Question: I am trying to implement Page Object with annotation '@FindBy' in class 'Select'. In Eclipse it's showing following a message:
> the method id(String) in the type By is not applicable for the arguments (WebElement).
I do not why this message comes. Follow below the code and image of error.

Class
'''
public class FaturamentoGeTratamentoOsPage {
WebDriver driver;
@FindBy(id = "cboMotivo")
WebElement CBOMotivo;
public FaturamentoGeTratamentoOsPage(WebDriver driver) {
this.driver = driver;
}
public void preencherCampoMotivo(String CampoMotivo) {
// Campo Motivo
WebElement campoMotivo = driver.findElement(By.id(CBOMotivo));
Select slcMotivo = new Select(campoMotivo);
slcMotivo.selectByVisibleText(CampoMotivo);
}
public void preencherCampoSubmotivo(String CampoSubMotivo) throws Exception {
}
}
'''
Class
'''
public class FaturamentoGeConectividadeFacilidadesTest {
static WebDriver driver;
@Before
public void setUp() throws Exception {
SelecionarNavegador nav = new SelecionarNavegador();
driver = nav.iniciarNavegador("chrome", "http://10.5.9.45/BkoMais_Selenium/");
}
@Test
public void selecionarFacilidades() throws Exception {
// Logando na aplicacao
LogarBkoMaisPage login = new LogarBkoMaisPage(driver);
login.logar("844502", "Bcc201707");
// BackOffice >> FaturamentoGe >> Conectividade
FaturamentoGeConectividadeFacilidadesPage menu = new FaturamentoGeConectividadeFacilidadesPage(driver);
menu.logarFaturamentoGeConectividade();
//Registro >> Novo caso
RegistroNovoCasoPage reg = new RegistroNovoCasoPage(driver);
reg.registrarCaso();
//Preencher campos
FaturamentoGeTratamentoOsPage campo = new FaturamentoGeTratamentoOsPage(driver);
campo.preencherCampoMotivo(" Concluido ");
}
@After
public void tearDown() throws Exception {
Thread.sleep(5000);
driver.quit();
}
}
'''
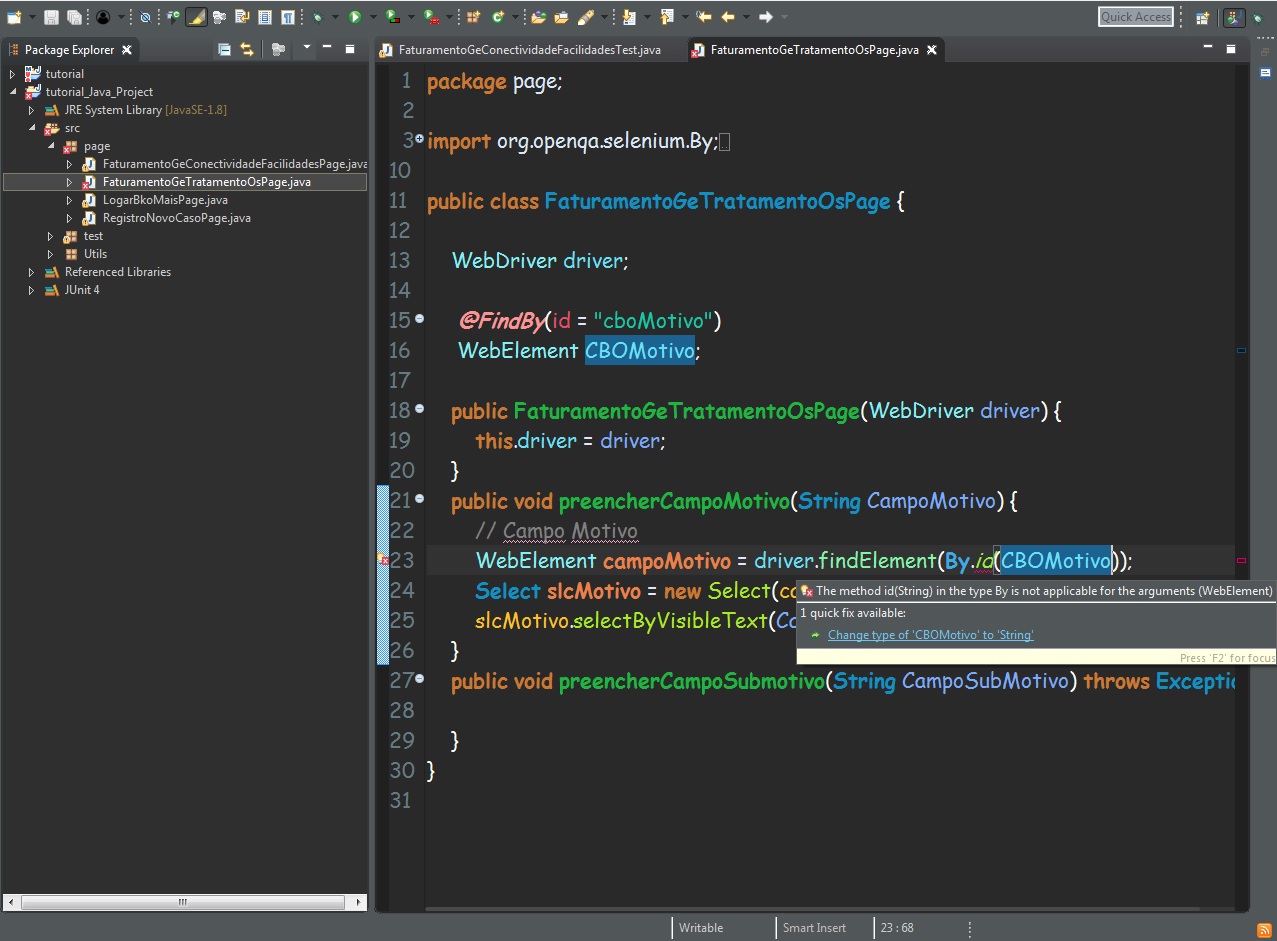
Answer: You need to add 'pagefactory.init' to initialize webelement.
'''
public FaturamentoGeTratamentoOsPage(WebDriver driver) { this.driver = driver;
PageFactory.initElements(driver, this);
}
'''
No use of below line .. because CBOMotive directly returns you a webelement only
'''
WebElement campoMotivo = driver.findElement(By.id(CBOMotivo));
'''